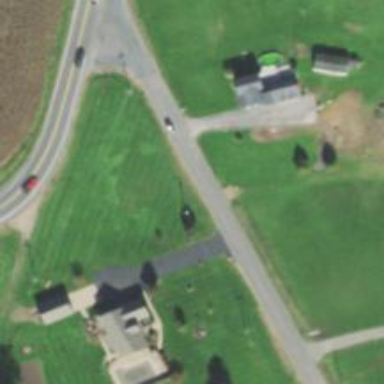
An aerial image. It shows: Driveway.